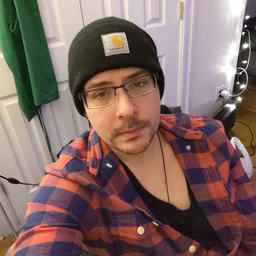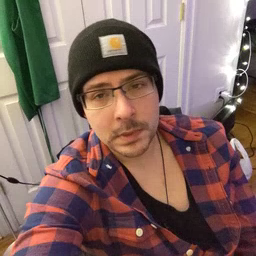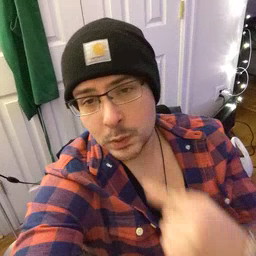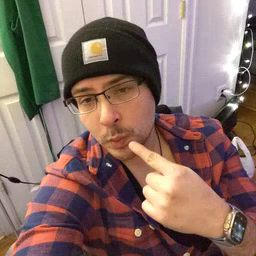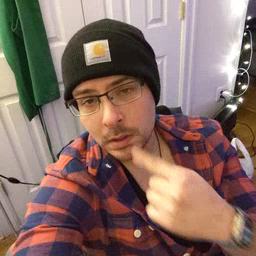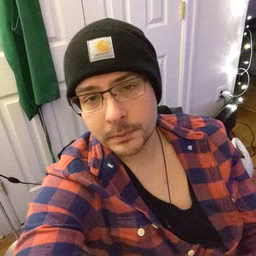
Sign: tooth